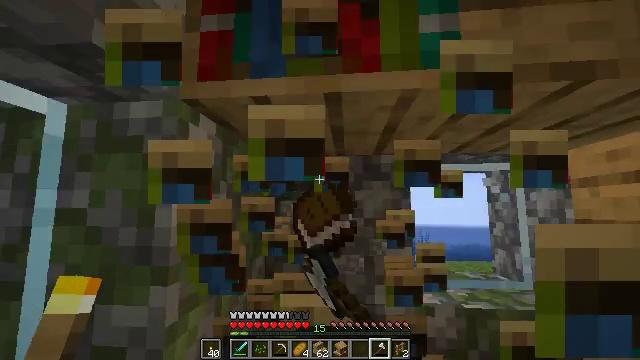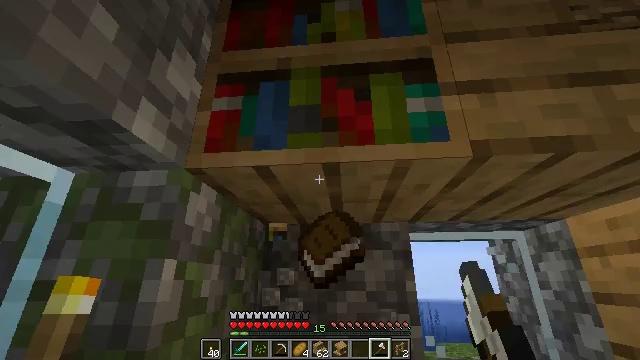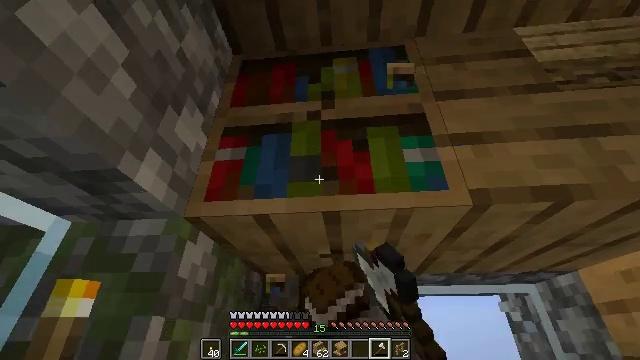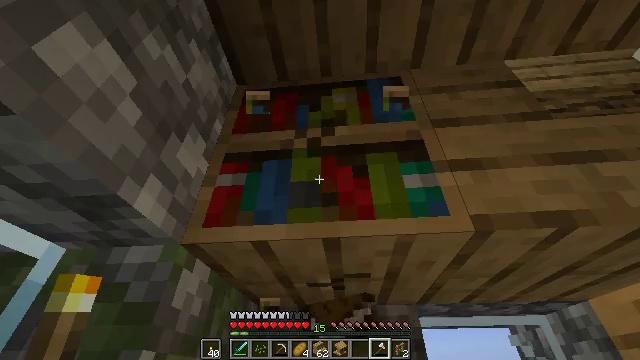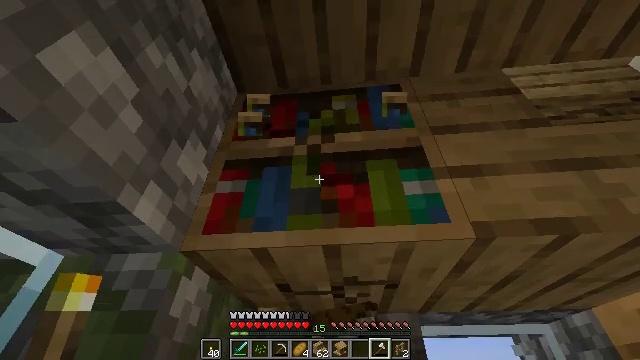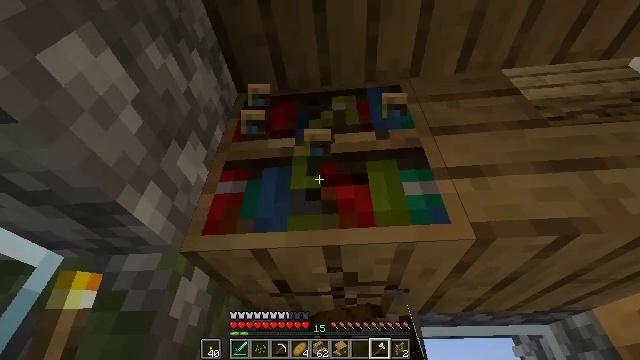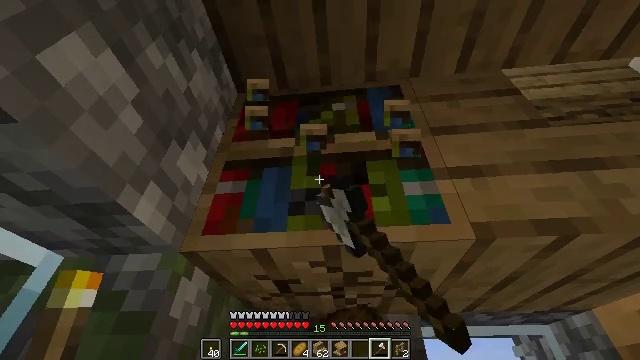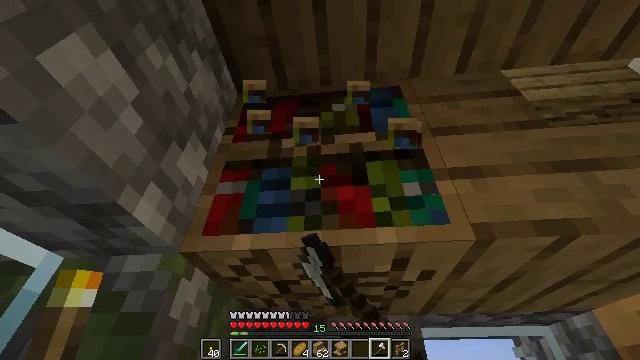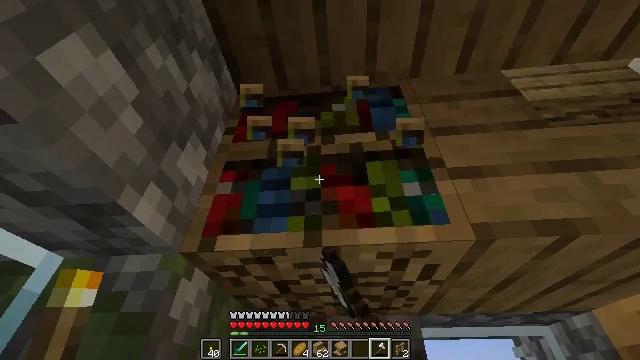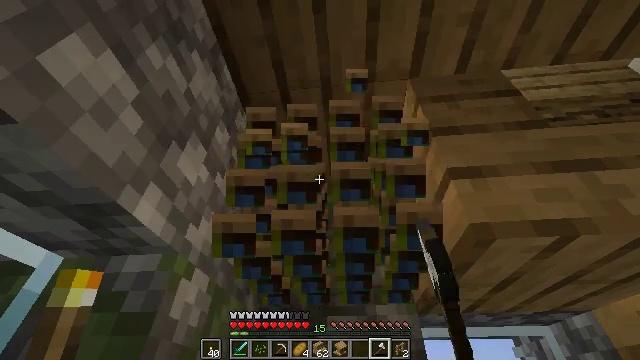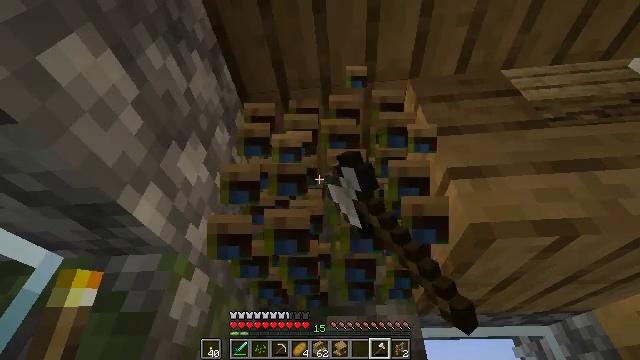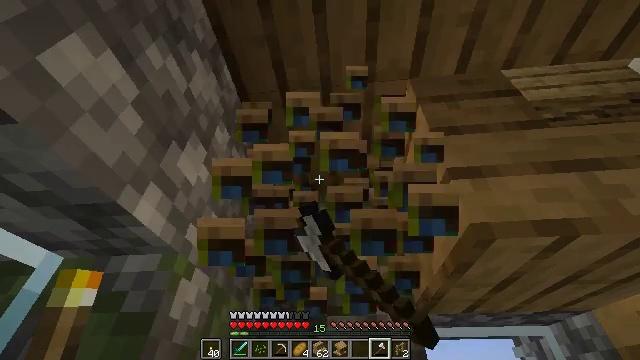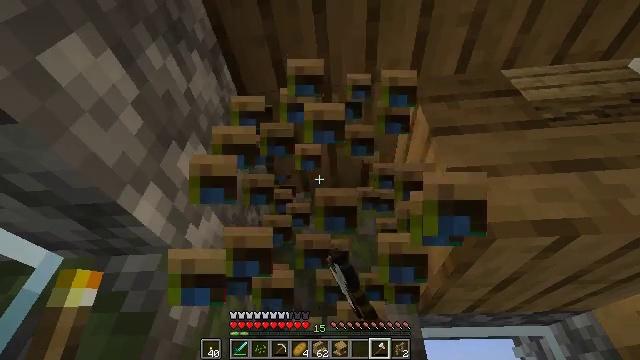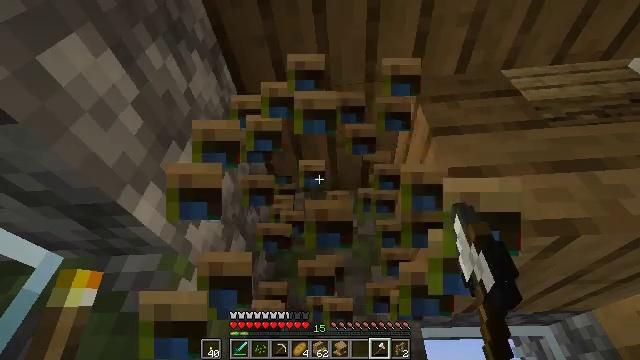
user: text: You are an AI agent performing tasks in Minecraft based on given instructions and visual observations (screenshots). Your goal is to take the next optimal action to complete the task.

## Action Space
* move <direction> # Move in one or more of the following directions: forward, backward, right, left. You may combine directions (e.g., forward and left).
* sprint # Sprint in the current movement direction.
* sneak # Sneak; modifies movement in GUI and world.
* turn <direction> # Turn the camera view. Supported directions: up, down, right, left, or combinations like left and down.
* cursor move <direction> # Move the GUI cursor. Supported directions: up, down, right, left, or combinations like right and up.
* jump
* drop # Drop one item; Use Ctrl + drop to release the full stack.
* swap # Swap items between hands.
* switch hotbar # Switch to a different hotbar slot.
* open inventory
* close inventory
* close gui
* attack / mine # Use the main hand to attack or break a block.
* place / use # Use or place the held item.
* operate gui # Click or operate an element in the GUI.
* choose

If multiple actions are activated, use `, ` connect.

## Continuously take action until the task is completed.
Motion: motion action
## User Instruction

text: Attack the bookshelf to recycle it.
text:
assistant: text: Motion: turn up, attack / mine
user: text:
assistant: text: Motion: turn up, attack / mine
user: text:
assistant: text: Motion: turn up, attack / mine
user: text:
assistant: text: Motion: turn up, attack / mine
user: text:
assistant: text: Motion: attack / mine
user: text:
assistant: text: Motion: attack / mine
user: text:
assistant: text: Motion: attack / mine
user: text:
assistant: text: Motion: attack / mine
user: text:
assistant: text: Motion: attack / mine
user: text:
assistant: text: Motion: attack / mine
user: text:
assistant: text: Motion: attack / mine
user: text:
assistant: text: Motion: attack / mine
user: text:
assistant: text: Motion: attack / mine
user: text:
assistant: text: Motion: attack / mine